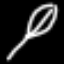
Label: leaf